Question: I have a case that the application will destroy an object when condition is met. If the object is not destroyed, it will be used in later part in the sequence. I was wondering how to model that in sequence diagram.
Here is a simple demo, is that a valid sequence diagram?

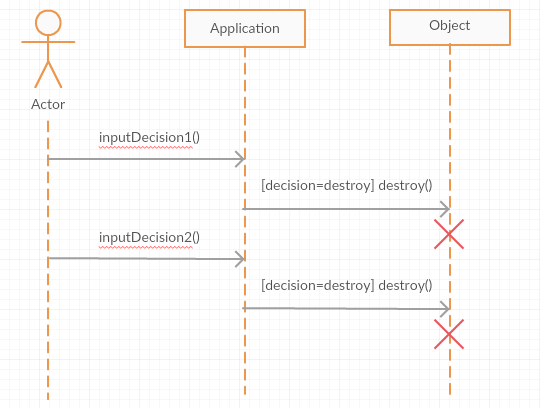
Answer: You can not legally model it this way in UML
>
...
no_occurrence_specifications_belowNo other OccurrenceSpecifications on a given Lifeline in an InteractionOperand may appear below a DestructionOccurrenceSpecification.
Which basically means that you can have the destruction occur only once. However, you can model the above like this:
<URL>